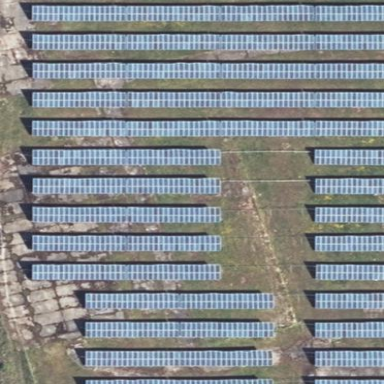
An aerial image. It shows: Solar power generator utilizing photovoltaic technology with solar photovoltaic panels.